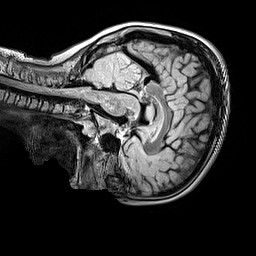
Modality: FLAIR
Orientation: sagittal
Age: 9
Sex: female
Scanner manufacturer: siemens
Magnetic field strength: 3 T
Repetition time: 5 s
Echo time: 0.388 s